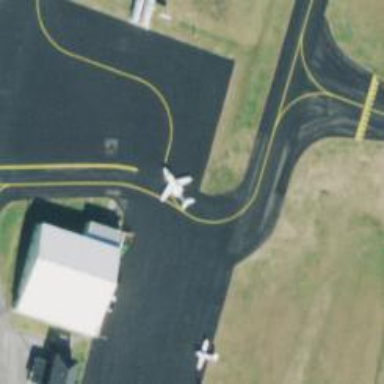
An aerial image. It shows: Image of taxiway at airport.